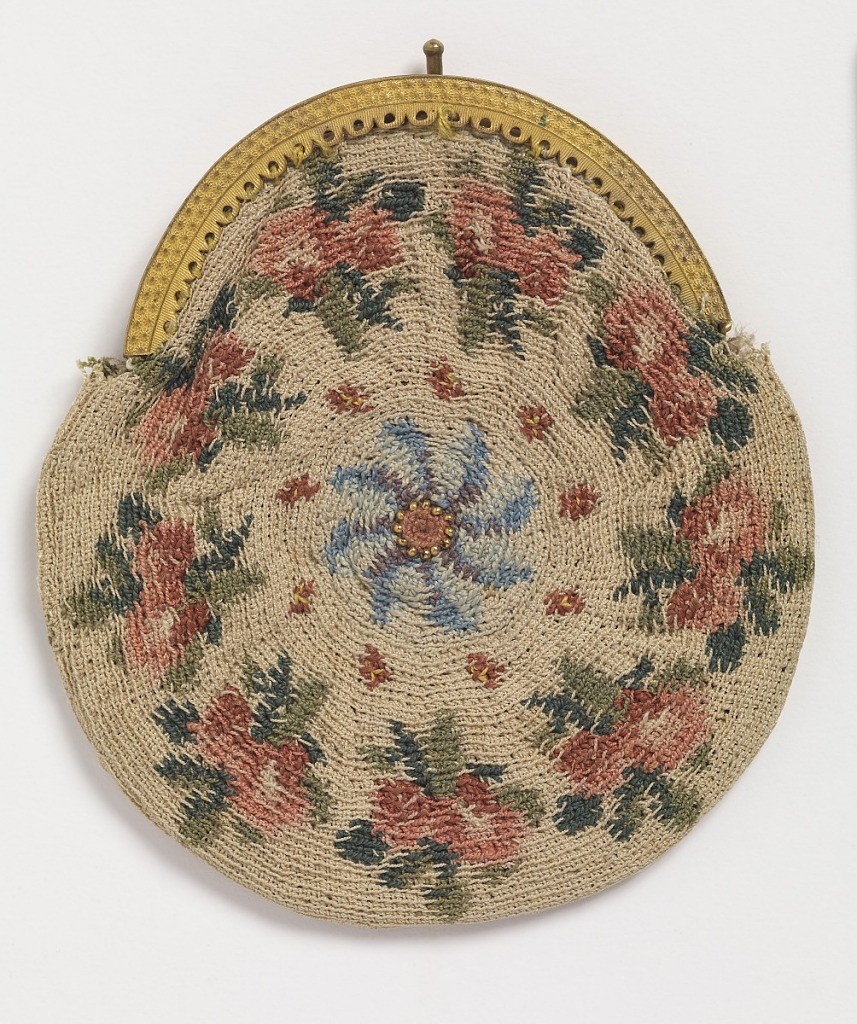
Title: Purse
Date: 19th century
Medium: linen, metal Technique: crochet
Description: Round flat purse with gilt metal clasp. Bouquets of roses in pinks and greens surround a central blue motif. Crocheted in a circular fashion from the center out.